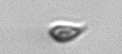
Label: Cryptophyta